Question: I'm struggeling with an issuse for quite a while now. Since I don't really find a solution, I hope somebody here will be able to help me.
I have a UIActionSheet that I want to have a different background color.
With
'[[myAlert layer] setBackgroundColor:[UIColor redColor].CGColor];'
I am able to change most of the alert's color.
This is how it looks like:

This is how I initialize the UIActionSheet:
'''
UIActionSheet *styleAlert = [[UIActionSheet alloc] initWithTitle:AMLocalizedString(@"SELECT_PICTURE_TITLE", @"Uberschrift des Actionsheets")
delegate:self
cancelButtonTitle:AMLocalizedString(@"CANCEL_BUTTON_TITLE", @"Abbrechen butten")
destructiveButtonTitle:nil
otherButtonTitles:AMLocalizedString(@"TAKE_PICTURE_BUTTON_TITLE", @"Bild aufnehmen button"),
AMLocalizedString(@"CAMERA_ROLL_BUTTON_TITLE", @"Aus Bibliothek auswahlen"), nil];
// use the same style as the nav bar
[styleAlert showInView:self.parentViewController.tabBarController.view];
//[styleAlert showInView:[self.navigationController view] ];
[styleAlert release];
'''
and
'''
- (void)willPresentActionSheet:(UIActionSheet *)actionSheet {
actionSheet.layer.backgroundColor = GLOBAL_TINT_COLOR.CGColor;
}
'''
I could not figure out how to set the border with the same color. Any ideas?
Thanks in advance!
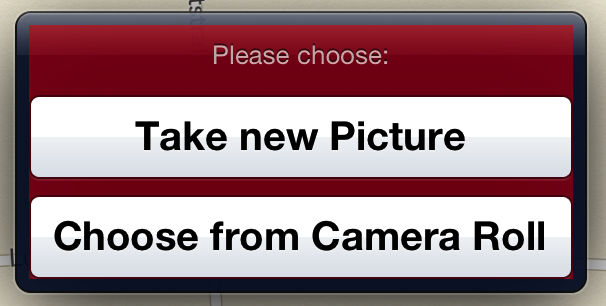
Answer: You can't redraw the border in a different color, so just remove the border and add your own:
'''
- (void)didPresentActionSheet:(UIActionSheet *)actionSheet {
UIView *contentView = actionSheet.superview;
UIView *popoverView = contentView.superview;
UIView *chromeView;
for (UIView *v in [popoverView subviews]) {
if (v.subviews.count == 3) {
chromeView = v;
break;
}
}
for (UIView *backgroundComponentView in [chromeView subviews]) {
backgroundComponentView.hidden = YES;
CGRect componentFrame = backgroundComponentView.frame; // add your view with this frame
}
}
'''
Note that this won't work in *will*PresentActionSheet since 'actionSheet' doesn't have a 'superview' set at that point.